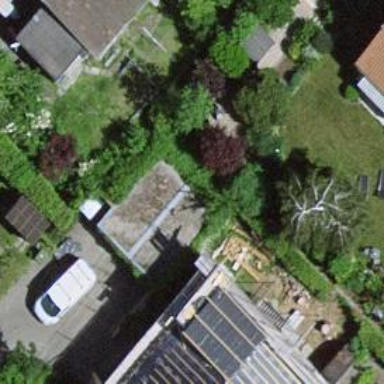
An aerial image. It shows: Garage.